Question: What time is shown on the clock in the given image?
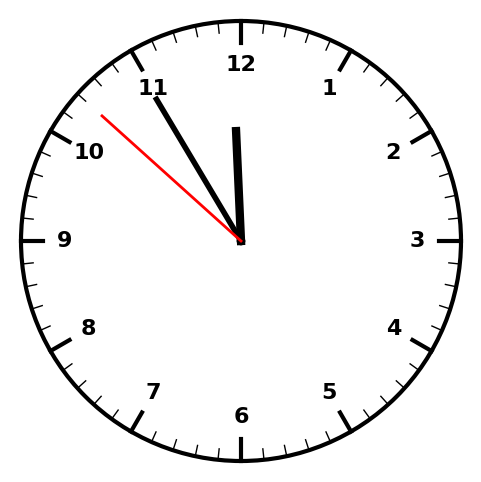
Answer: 11:54:52